Question: I am new in firebird and I would like to trace my firebird-database activities, hence I am trying to use Audit/Trace Services.
My firbird databse is on Server: 10.7.105.8
I am running this comman in my cmd:
'''
C:\Program Files\Firebird\Firebird_2_5\bin>fbtracemgr -se 10.7.105.8:3050:service_mgr -user SYSDBA -password masterkey -start -name "User Trace 1" -config "fbtrace.conf" > C:\Users\Babak\Desktop\trace.out
'''
but I get this error:
'''
Can not attach to service manager
Service 3050 : Service_mgr is not defined
'''
What should I do to solve this problem?
thank you so much
thank you for your hints. I think my trace process works fine, but I cant find the information, what I need in my trace.out file
If I am starting my trace my command promp looks like this:

if in this step I take a look in my 'trace.out' I can only see this:
'''
Trace Session ID 3 Started
'''
I am running some select queries in my firebird, and then I finish my trace with with ctr+c, then the only things, which I can see in my trace.out are something like this:
'''
Trace session ID 3 started
2015-07-08 10:49:59.868874 ***** loading fbclient.dll proc=4116 64Bit DLL Preload
2015-07-08 10:49:59.869066 GetDllDirectoryA=""
2015-07-08 10:49:59.869075 GetModuleFileNameA="C:\Program Files\Firebird\Firebird_2_5\bin\fbclient.dll"
2015-07-08 10:49:59.869086 Log-Level is set to 0
2015-07-08 10:49:59.869096 fbclient.dll loaded by: C:\Program Files\Firebird\Firebird_2_5\bin\fbtracemgr.exe
2015-07-08 10:49:59.869113 ***** dimensio integration successfully fbclient.dll
2015-07-08 10:58:10.091330 ***** cleanup unload fbclientorg.dll proc=4116
'''
and not more infos about queries, which I have run.
Could you please say me, what I have done wrong? or what should I do more?
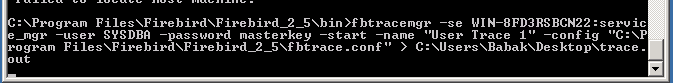
Answer: As Mark says, check file "fbtrace.conf". This is a text file and you will see something like this:
'''
# default database section
#
<database>
# Do we trace database events or not
enabled false
# Operations log file name. For use by system audit trace only
#log_filename
....
....
# Put transaction start/end records
log_transactions false <--- TO TEST, SET THIS TO TRUE
# Put sql statement prepare records
log_statement_prepare false <-- TO TEST, SET THIS TO TRUE
'''
Set to 'true' what you need to trace, save the file and check the result.